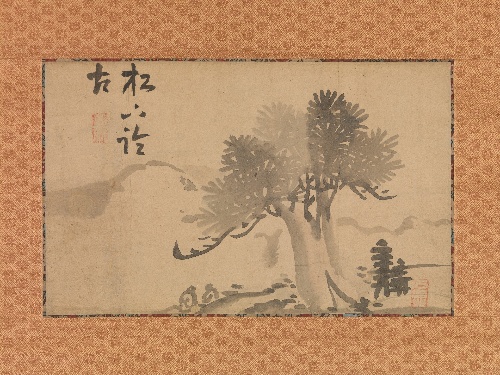
Title: 池大雅筆 「大雅堂画弁題詩」|Pine Tree and Calligraphy
Artist: Ike Taiga|Minagawa Kien
Artist bio: Japanese, 1723–1776|Japanese, 1734–1807
Date: late 18th–early 19th century
Object type: Album leaves mounted as hanging scrolls
Classification: Paintings
Medium: Album leaves mounted as  hanging scrolls; ink on paper
Culture: Japan
Period: Edo period (1615–1868)
Dimensions: Image (a): 9 in. × 14 7/16 in. (22.8 × 36.6 cm)
Overall with mounting (a): 39 3/8 × 19 7/16 in. (100 × 49.4 cm)
Overall with knobs (a): 39 3/8 × 21 7/16 in. (100 × 54.5 cm)
Image (b): 9 5/16 × 14 15/16 in. (23.6 × 38 cm)
Overall with mounting (b): 39 3/8 × 19 1/2 in. (100 × 49.6 cm)
Overall with knobs (b): 39 3/8 × 21 9/16 in. (100 × 54.7 cm)
Department: Asian Art
Credit line: Mary Griggs Burke Collection, Gift of the Mary and Jackson Burke Foundation, 2015
Accession year: 2015
Repository: Metropolitan Museum of Art, New York, NY
Tags: Trees